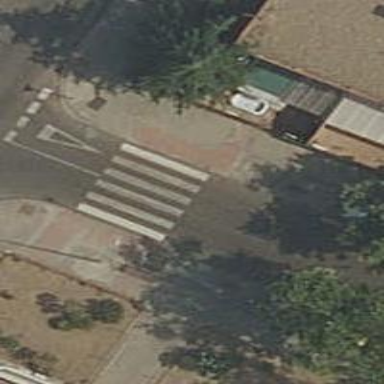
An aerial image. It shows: Zebra crossing on the road.